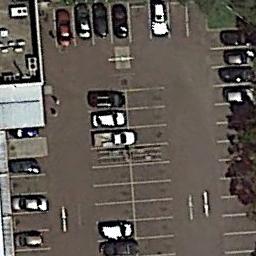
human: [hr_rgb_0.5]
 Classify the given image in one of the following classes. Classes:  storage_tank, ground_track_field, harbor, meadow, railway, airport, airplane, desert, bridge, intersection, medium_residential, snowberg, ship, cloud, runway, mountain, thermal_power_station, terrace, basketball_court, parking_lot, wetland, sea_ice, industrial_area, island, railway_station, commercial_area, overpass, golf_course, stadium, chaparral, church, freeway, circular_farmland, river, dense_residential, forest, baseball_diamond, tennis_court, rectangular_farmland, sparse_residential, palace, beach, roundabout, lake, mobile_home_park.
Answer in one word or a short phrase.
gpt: parking_lot